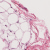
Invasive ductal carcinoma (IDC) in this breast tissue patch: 0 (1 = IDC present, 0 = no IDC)